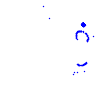
Particle: proton